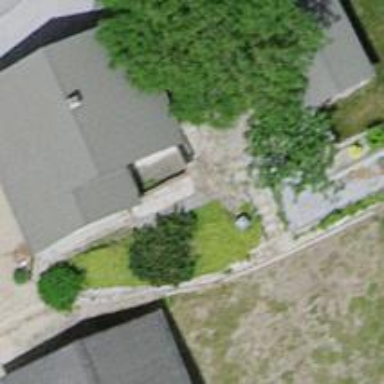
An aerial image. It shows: Garage.